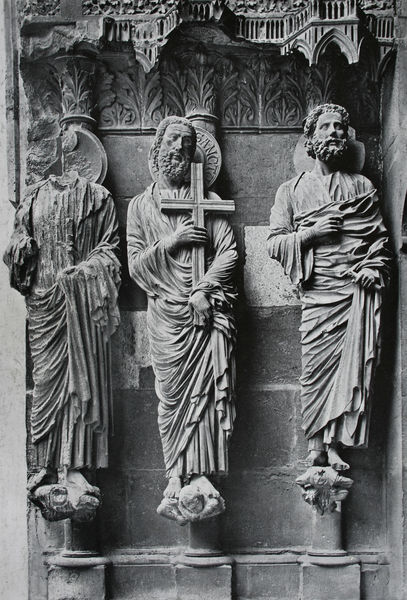
Titel: Nordquerhaus, Gerichtsportal, Linkes Gewände: Bartholomäus, Andreas, Petrus
Standort: Reims
Institution: Kathedrale von Reims
Schlagwörter: blätter, hand, kopf, mann, holz, köpfe, mund, männer, symbol, säule, säulen, blick, muster, ornament, bart, bärte, gesichter, wand, arm, arme, augen, falten, johannes, sockel, stehen, stein, hände, flach, kirche, gewand, drei, gewänder, gotik, skulptur, füße, mauer, figuren, dekor, verzierung, faltenwurf, plastik, podest, steinmetz, raffung, foto, fotografie, kreuz, dom, barfuß, schwarzweiß, schwert, kapitelle, kapitell, schnitzerei, senkrecht, fries, gemäuer, portal, heiligenschein, skulpturen, statuen, nimbus, sandstein, gotisch, kanzel, christus, jesus, mittelalter, frei, baldachin, heilige, schlüssel, korinthisch, petrus, christentum, kopflos, aussenwand, kruez, unvollständig, heiligenscheine, apostel, beschädigt, muste, kreiz, attribute, paulus, gewnd, hare, juenger, wandfiguren, gewändefiguren, domfiguren, fetail, e, gewandfiguren, petreus, statuen heilige apostel steinfiguren sockel